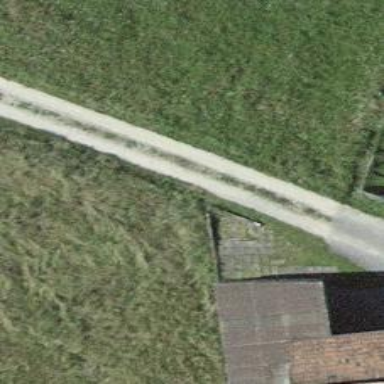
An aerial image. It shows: Residential road with grade 3 track surface.